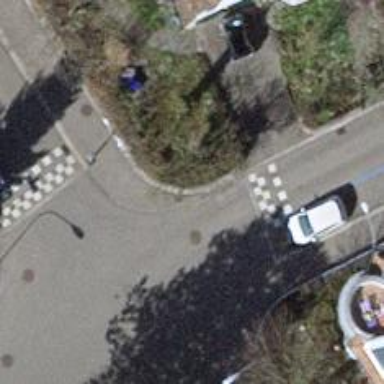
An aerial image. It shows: Unmarked crossing with traffic calming table on the road.